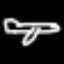
Label: airplane